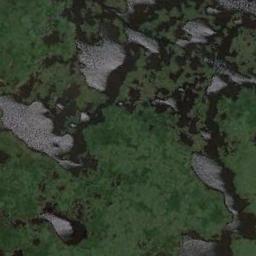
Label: wetland